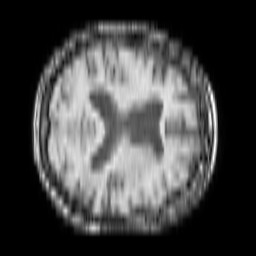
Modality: T1w
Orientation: axial
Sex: female
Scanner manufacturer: philips
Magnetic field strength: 1.5 T
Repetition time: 0.1877 s
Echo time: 0.001837 s